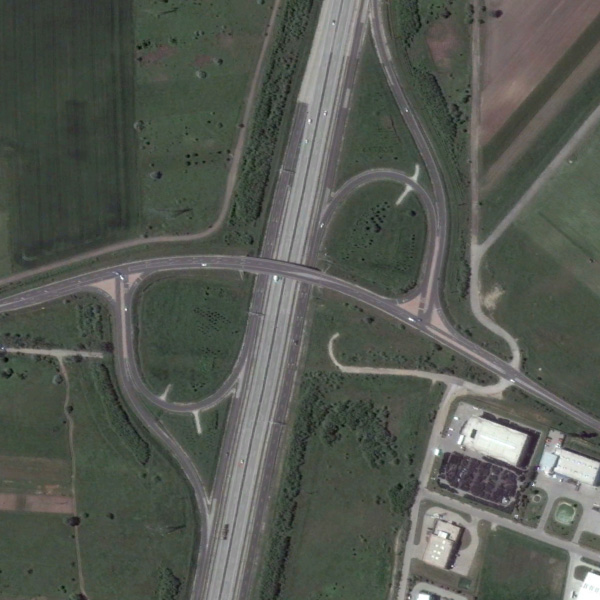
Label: Viaduct